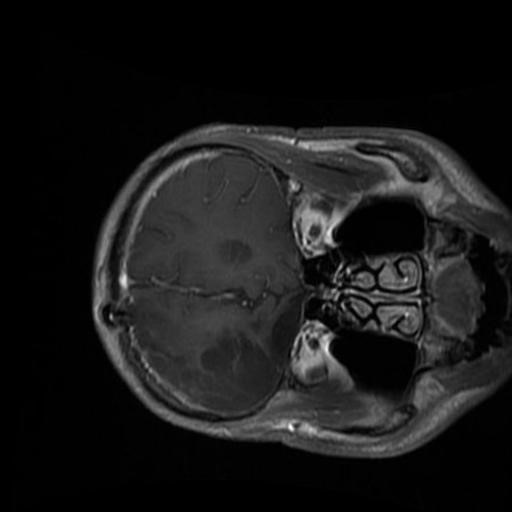
Label: brain_glioma